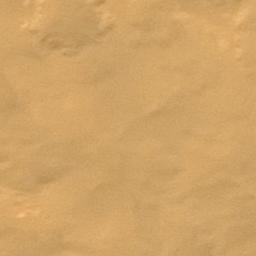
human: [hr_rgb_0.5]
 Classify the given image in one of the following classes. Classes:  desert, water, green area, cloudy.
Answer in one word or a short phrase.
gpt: desert